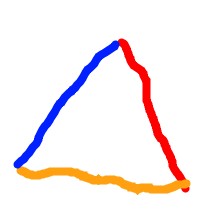
Shape: triangle